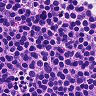
Metastatic tissue present: no